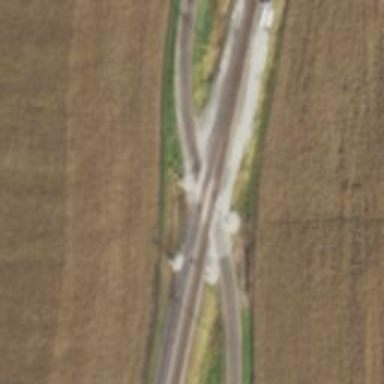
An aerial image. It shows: Railway level crossing.